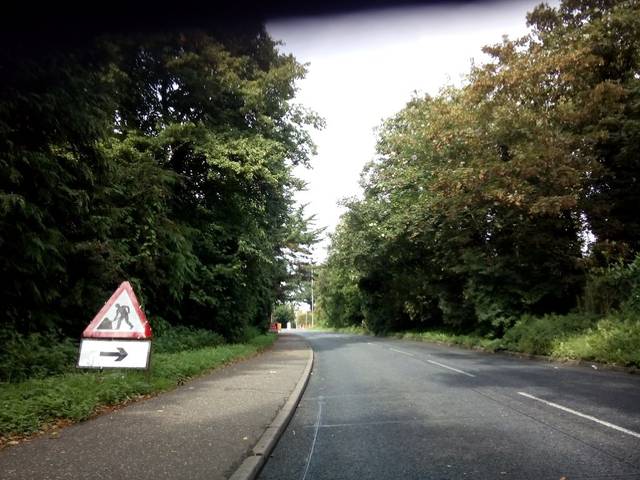
Region: United Kingdom
Coordinates: 52.658, 1.253